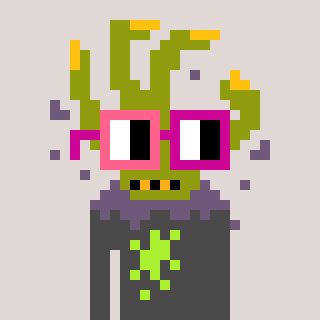
a pixel art character with square pink and red glasses, a zombie-hand-shaped head and a grayscale-colored body on a warm background